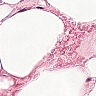
Metastatic tissue present: no